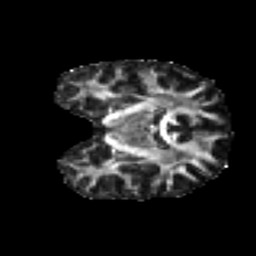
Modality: FA
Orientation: coronal
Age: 28
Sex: female
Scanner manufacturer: ge
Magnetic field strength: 3 T
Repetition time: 7.8 s
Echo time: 0.0606 s